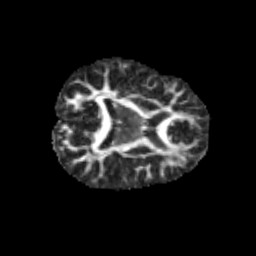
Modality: FA
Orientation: axial
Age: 10
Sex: female
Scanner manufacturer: siemens
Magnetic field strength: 3 T
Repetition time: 3.8 s
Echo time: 0.07 s